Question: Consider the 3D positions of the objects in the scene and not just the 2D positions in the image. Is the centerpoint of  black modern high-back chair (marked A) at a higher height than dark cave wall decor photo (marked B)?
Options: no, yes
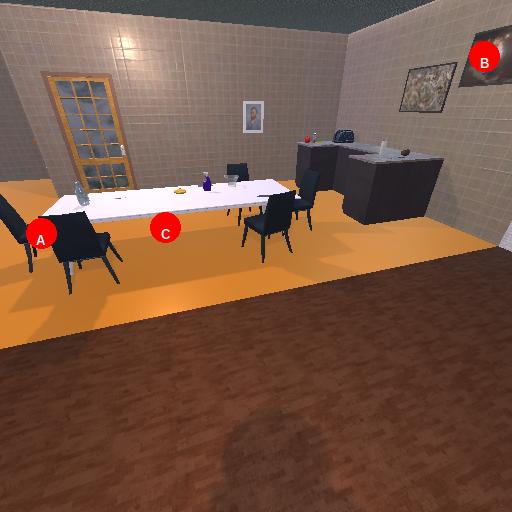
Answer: no